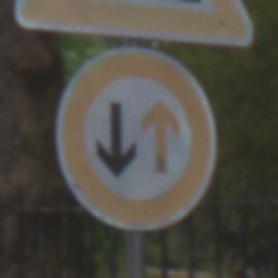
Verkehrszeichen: VorrangDesGegenverkehrs
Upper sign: Arbeitsstelle
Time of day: MorningAfternoon
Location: Outdoor (Urban)
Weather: Overcast
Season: NotSpecified
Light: Natural